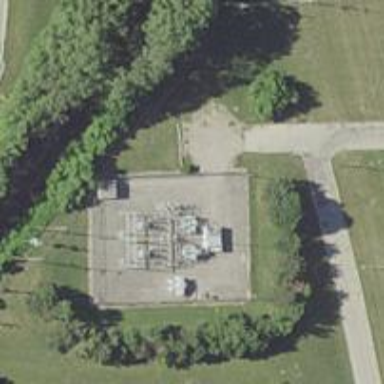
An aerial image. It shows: Switch for power supply.